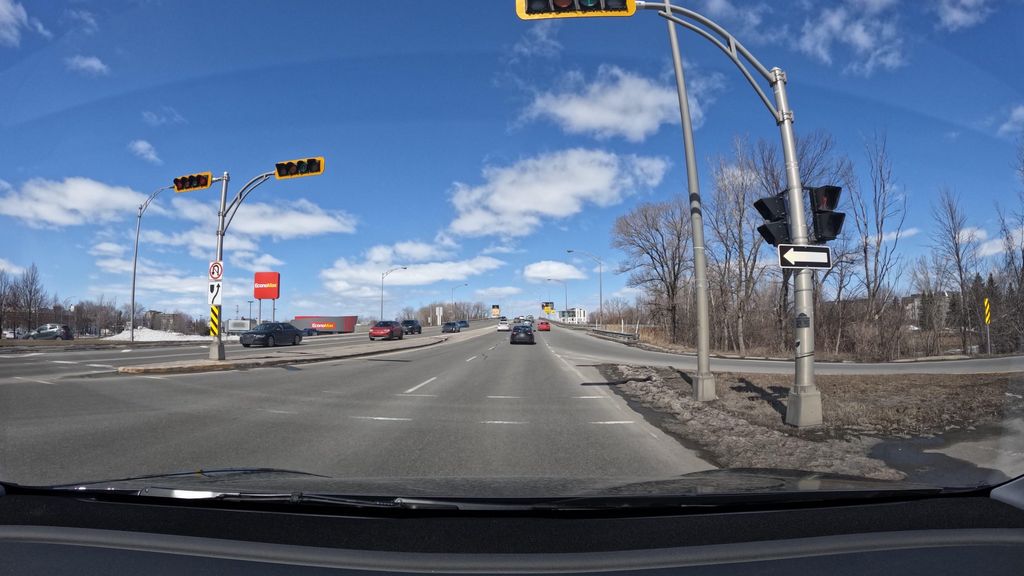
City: montreal